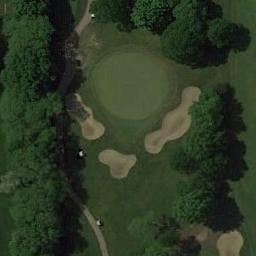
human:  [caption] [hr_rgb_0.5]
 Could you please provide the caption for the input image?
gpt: Two similar-sized bunkers next to each other .

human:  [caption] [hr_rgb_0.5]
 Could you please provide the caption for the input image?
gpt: The golf course has a putting green, Some barrier trees and sandpits and a road goes through the golf course .

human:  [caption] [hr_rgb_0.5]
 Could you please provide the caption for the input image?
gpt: There are many trees in the golf course .

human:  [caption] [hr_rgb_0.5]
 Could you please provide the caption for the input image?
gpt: There are a few bunkers and a few paths on the large green lawn on the golf course and many trees .

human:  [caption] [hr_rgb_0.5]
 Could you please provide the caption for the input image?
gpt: There are some bunkers and many green trees on the golf course .